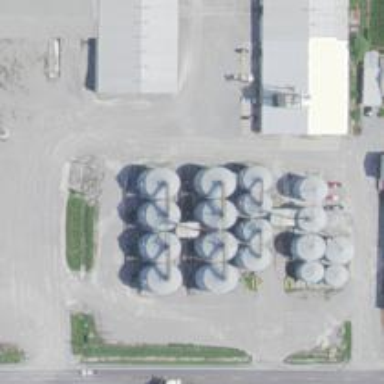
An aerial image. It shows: Silo.